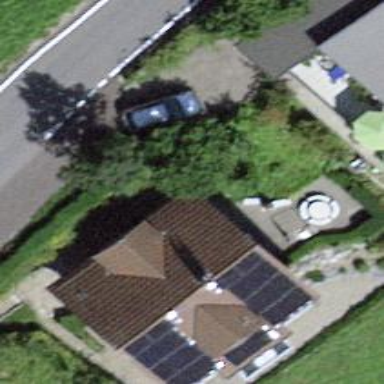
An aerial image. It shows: Detached building.